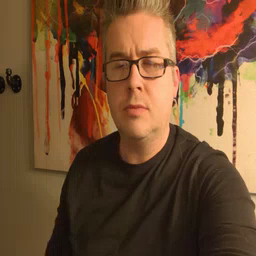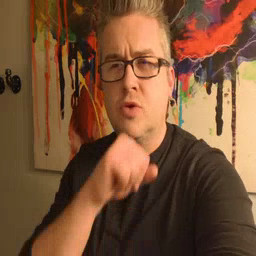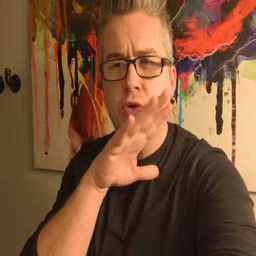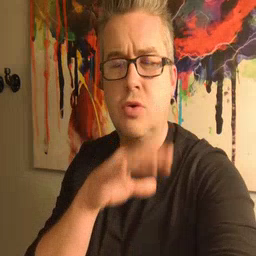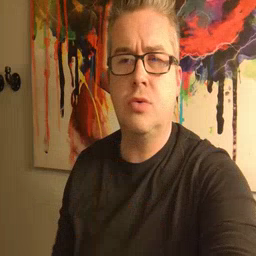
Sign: dirty